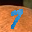
Label: 7